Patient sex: F
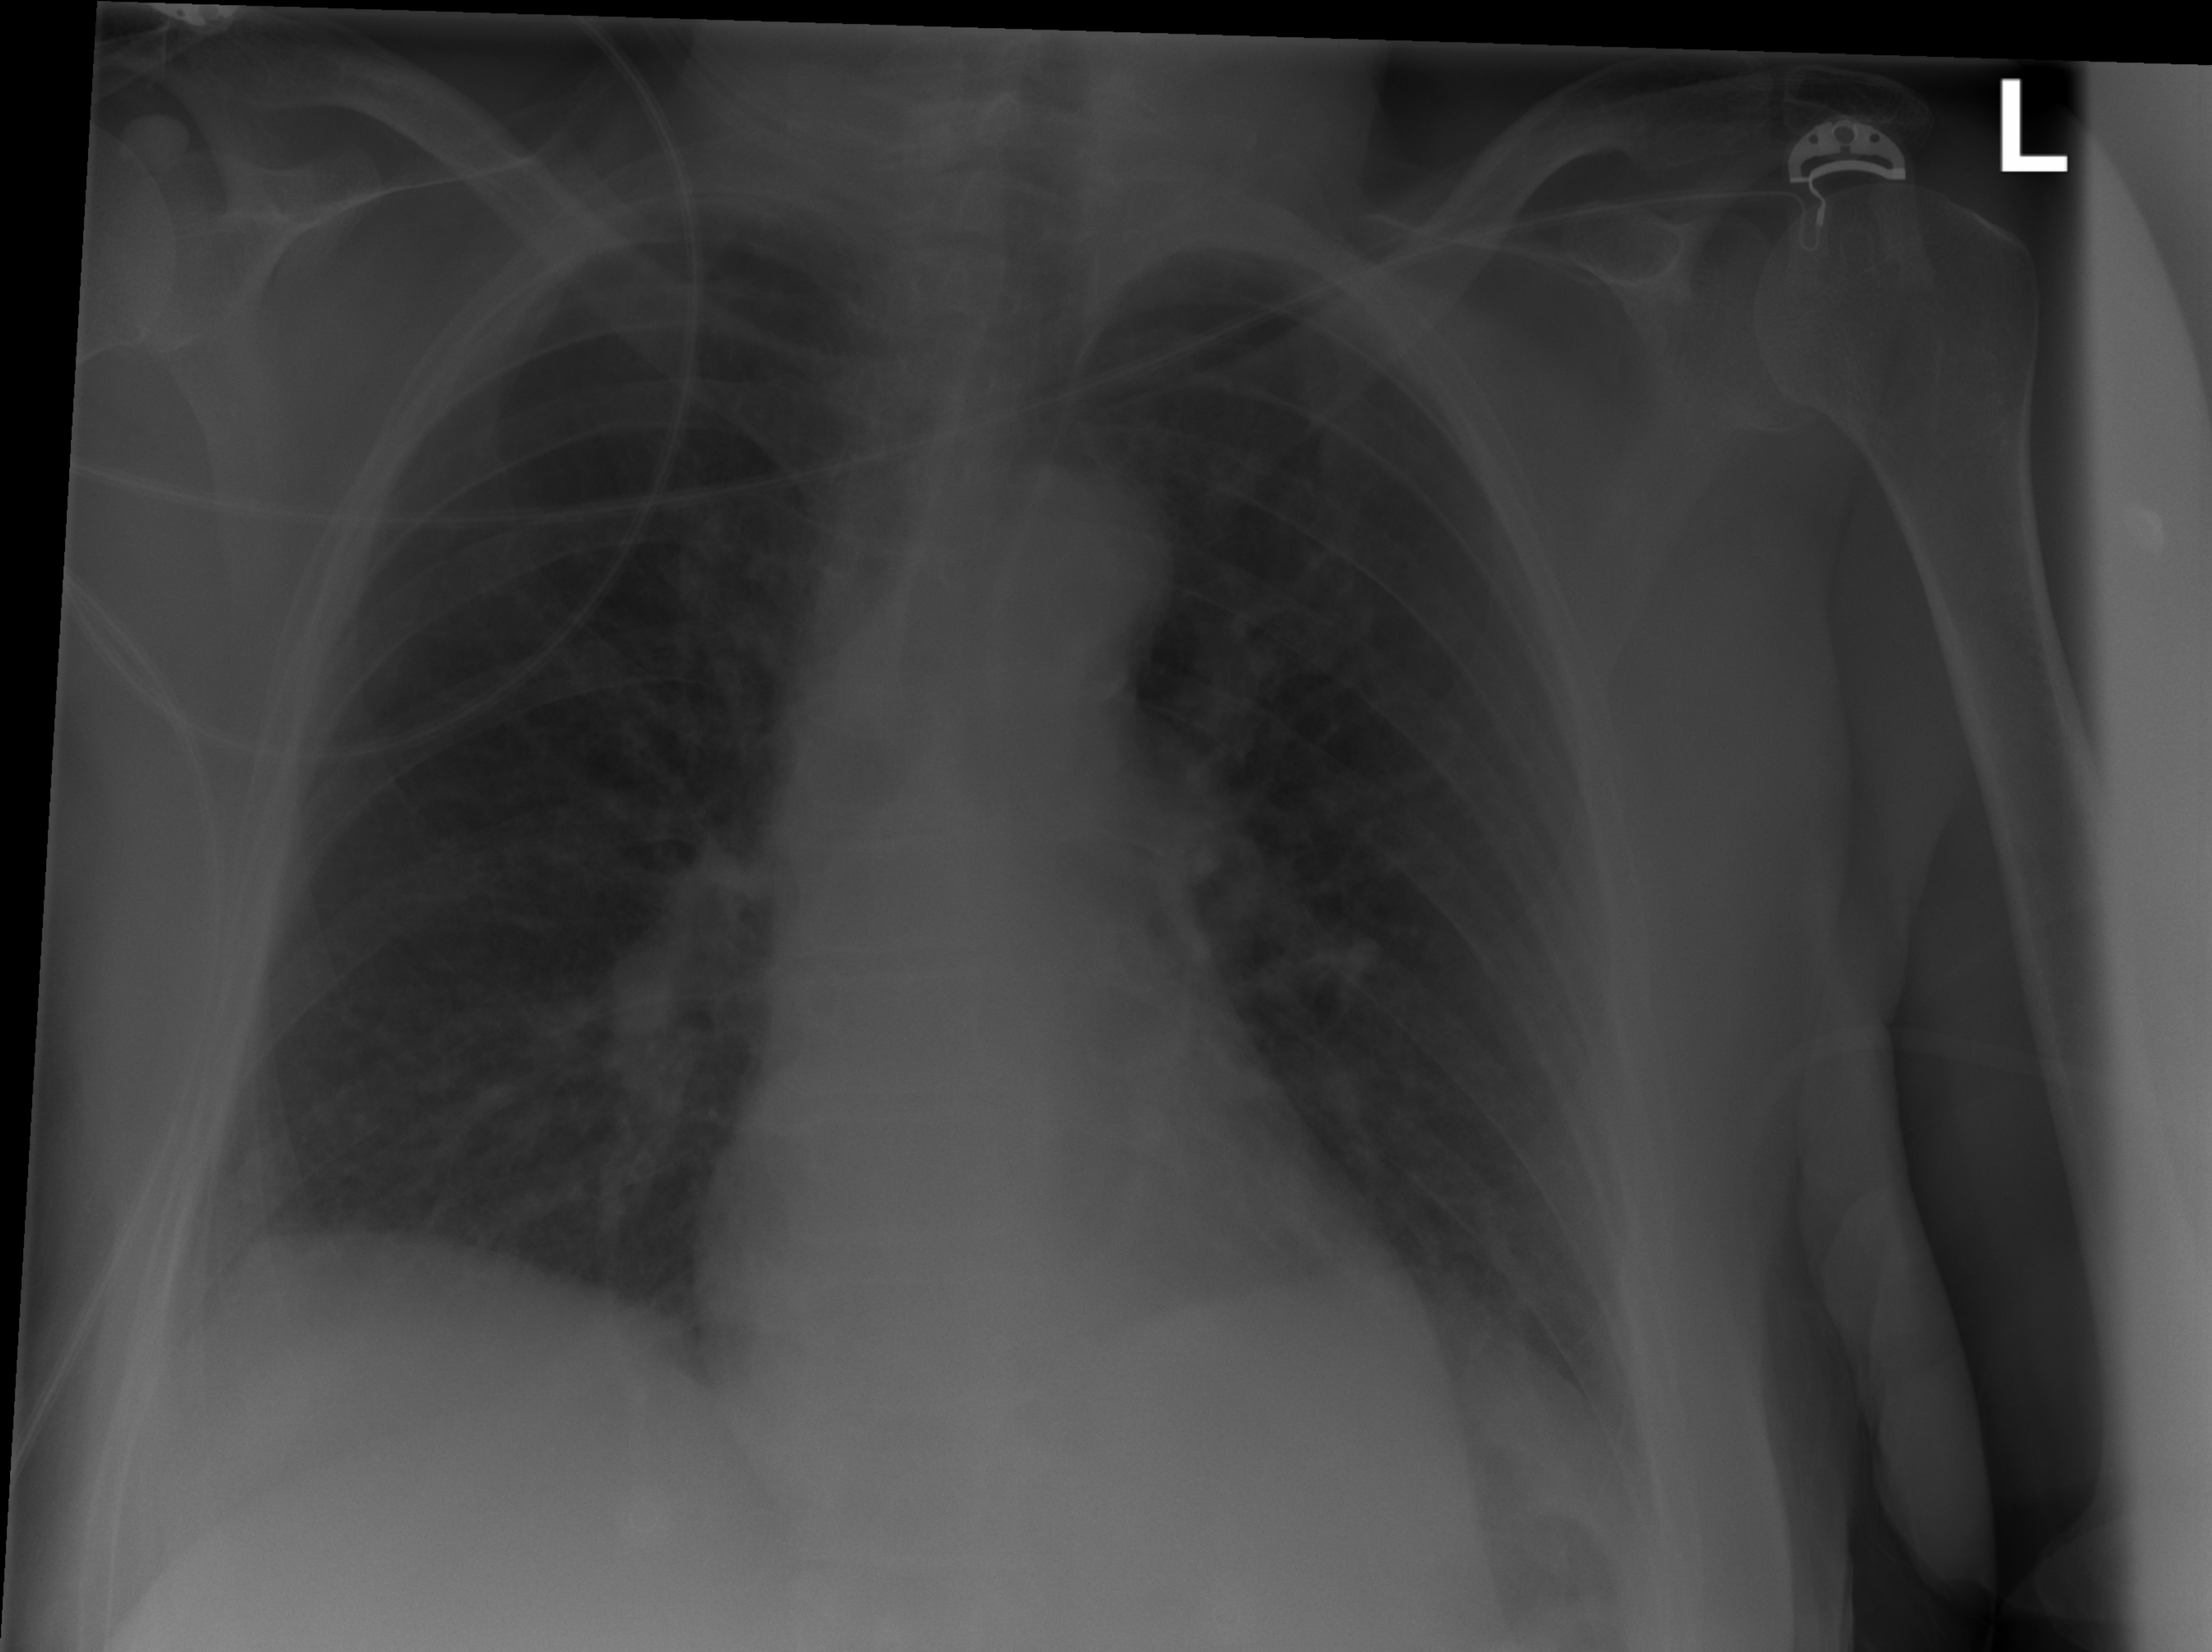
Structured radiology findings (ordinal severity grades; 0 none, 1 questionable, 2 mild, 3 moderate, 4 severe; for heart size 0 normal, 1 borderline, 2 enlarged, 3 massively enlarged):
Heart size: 0
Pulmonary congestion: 0
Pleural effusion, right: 0
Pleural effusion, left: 1
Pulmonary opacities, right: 0
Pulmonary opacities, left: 0
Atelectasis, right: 0
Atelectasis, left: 0